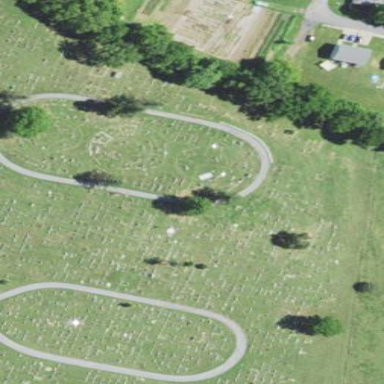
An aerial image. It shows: Cemetery with graves.